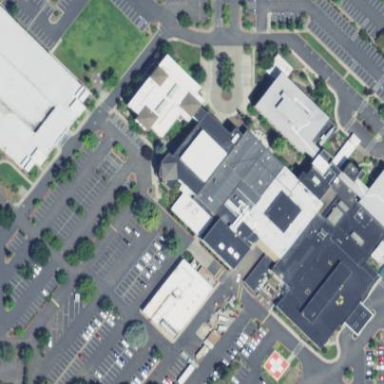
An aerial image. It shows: Hospital providing healthcare services.